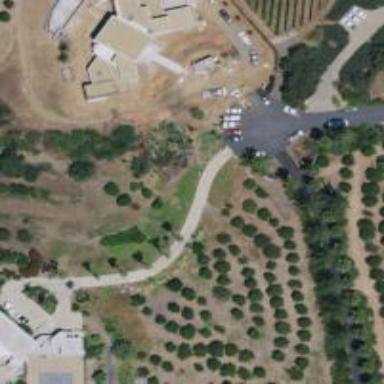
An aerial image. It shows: Driveway.